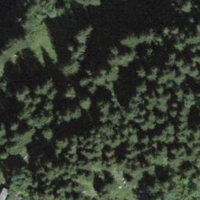
EUNIS habitat code: 44
Species observed at this site:
Clinopodium vulgare
Astrantia major
Fringilla coelebs
Ajuga reptans